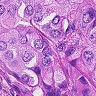
Metastatic tissue present: yes